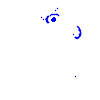
Particle: electron